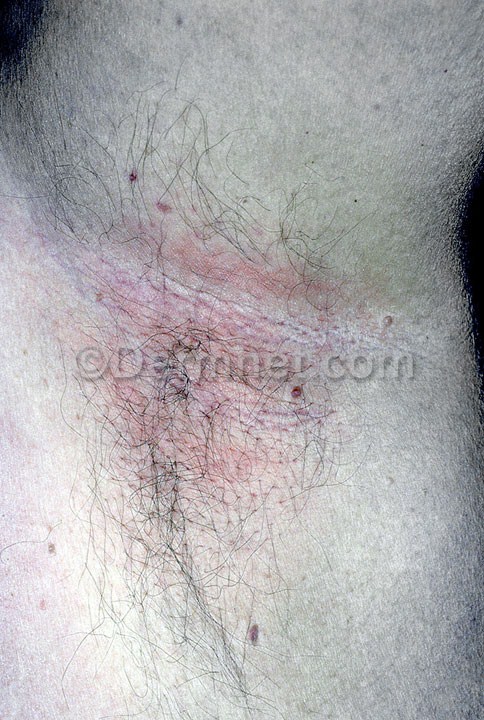
Disease: Systemic Disease